Explain the disparities between the first and second image.
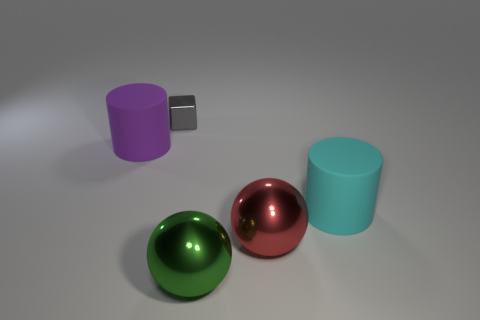
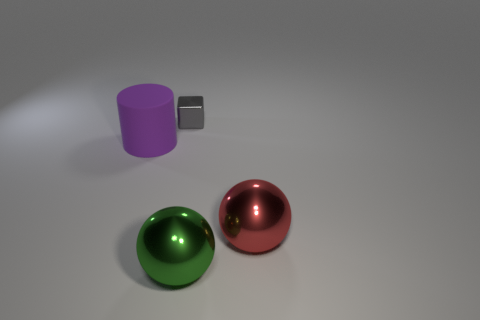
the big cyan cylinder has disappeared
the large cyan rubber cylinder in front of the purple matte thing is no longer there
the big cyan matte cylinder right of the large green thing is missing
the large cyan matte cylinder right of the large purple cylinder is gone